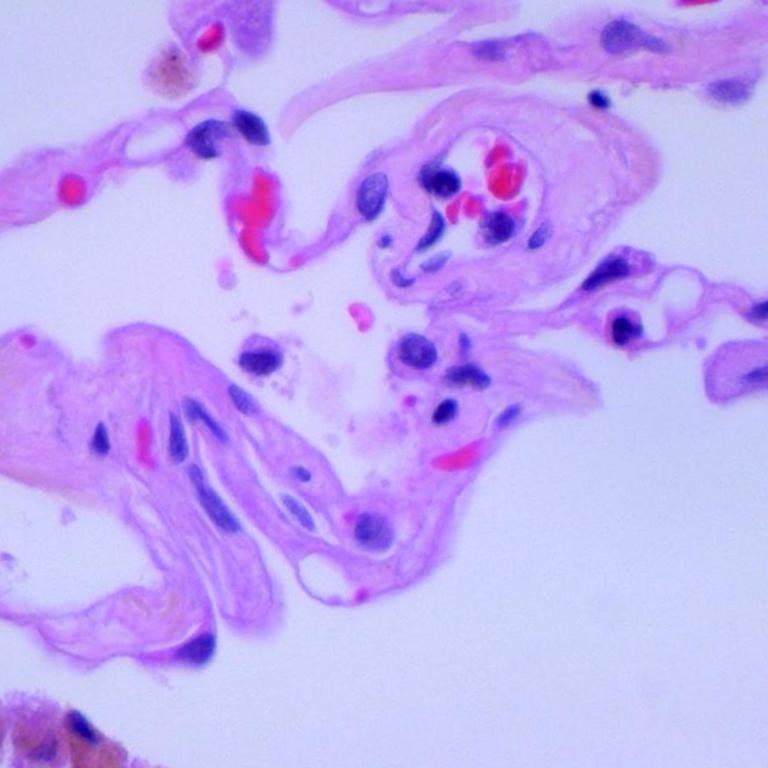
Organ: lung
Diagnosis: benign